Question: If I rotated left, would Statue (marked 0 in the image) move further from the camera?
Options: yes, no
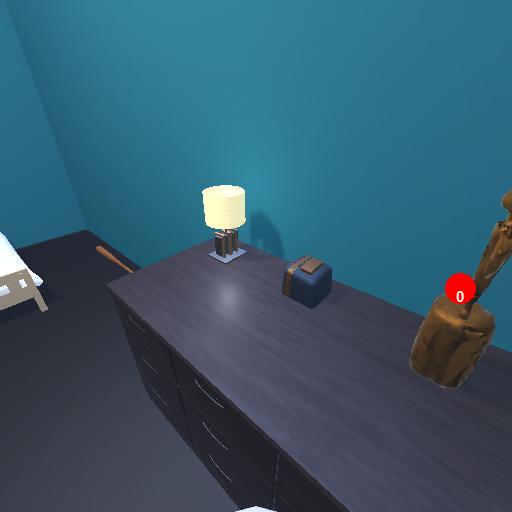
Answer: yes